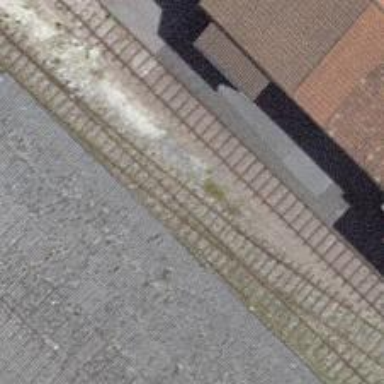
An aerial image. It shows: Disused railway spur with single track.